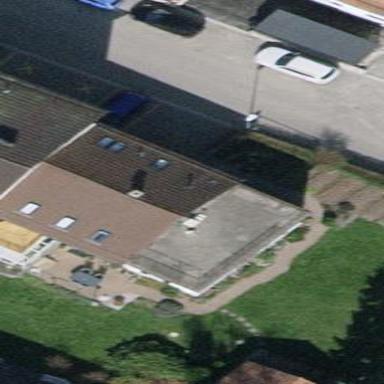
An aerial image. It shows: Gabled roof on building that houses apartments.